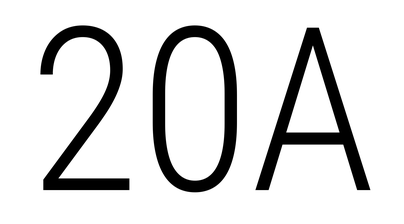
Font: Roboto_Condensed_Light